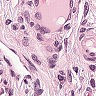
Metastatic tissue present: no